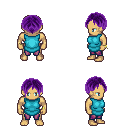
a pixel art fantasy rpg character, male body template, human, tanned skin, teal tunic, magenta pants, purple parted hairstyle, bracelets, four views (front, back, left, right), 2x2 character sprite sheet, small pixel art, hard edges, no anti-aliasing